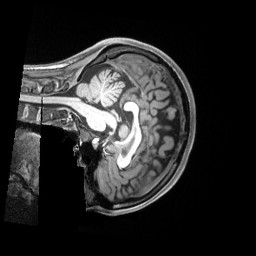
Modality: T1w
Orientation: sagittal
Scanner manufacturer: siemens
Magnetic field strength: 3 T
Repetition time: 2.5 s
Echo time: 0.00218 s